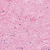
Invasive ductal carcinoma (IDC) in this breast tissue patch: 0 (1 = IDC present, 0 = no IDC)